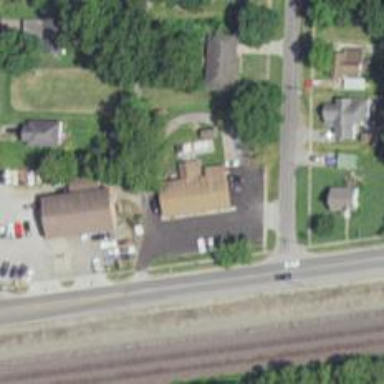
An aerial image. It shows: Veterinary facility.